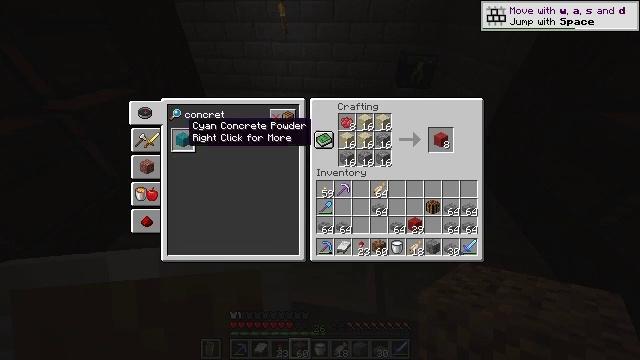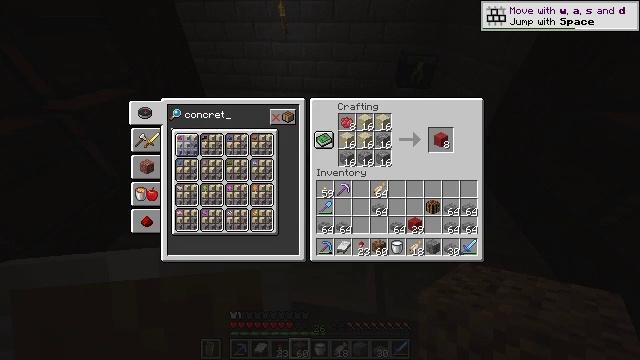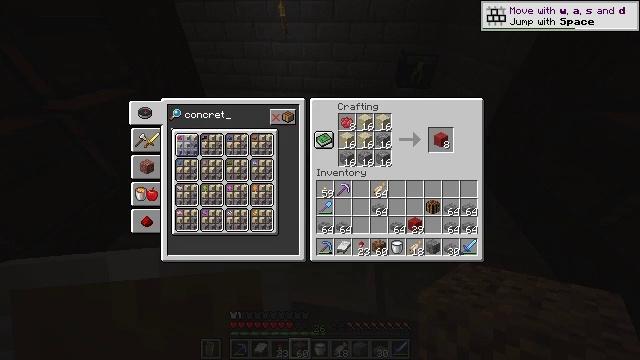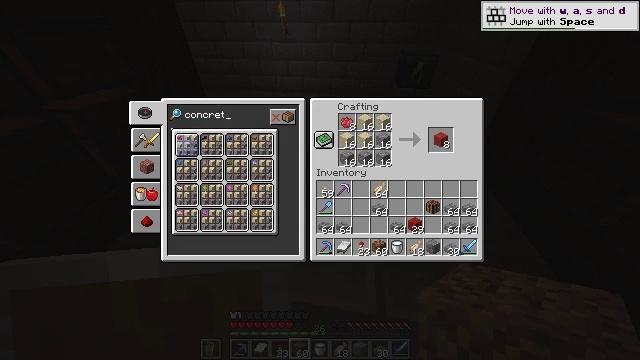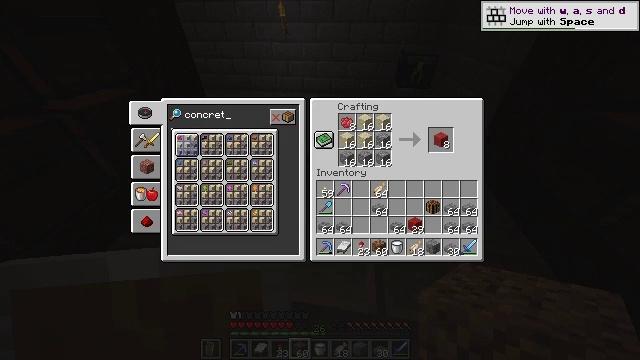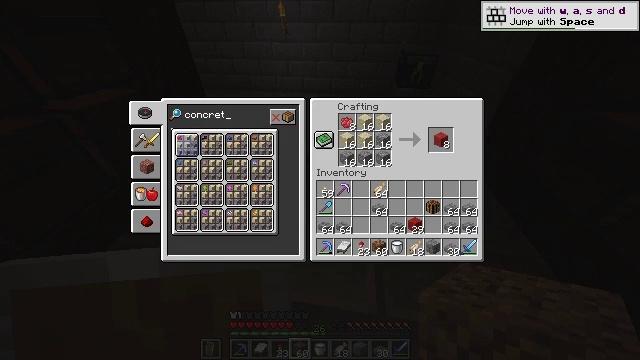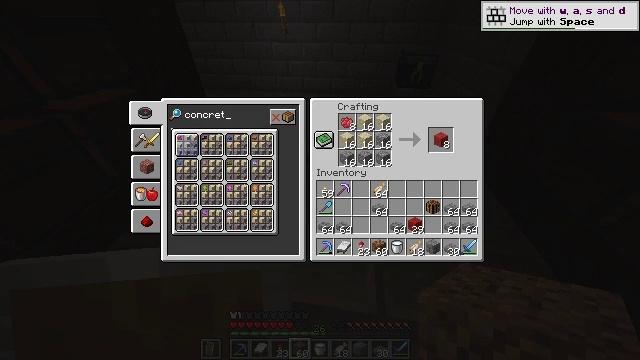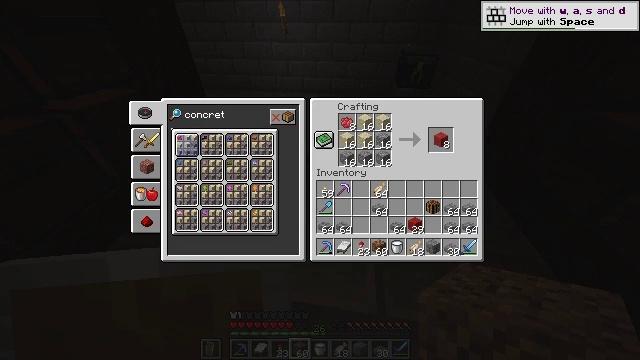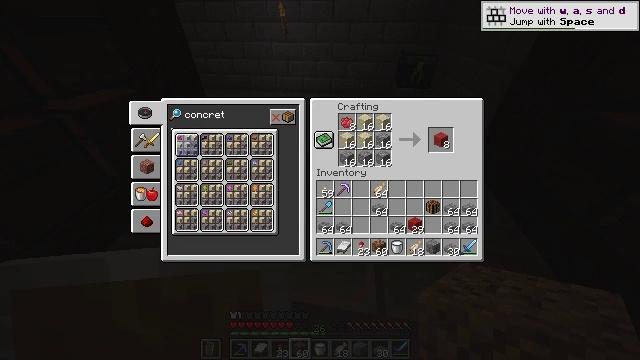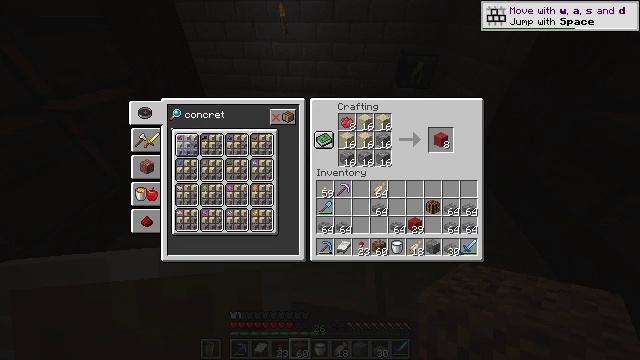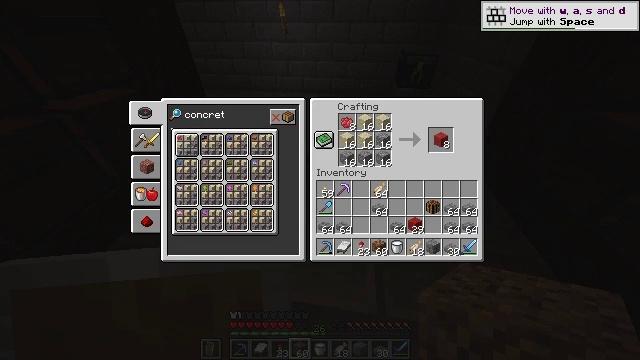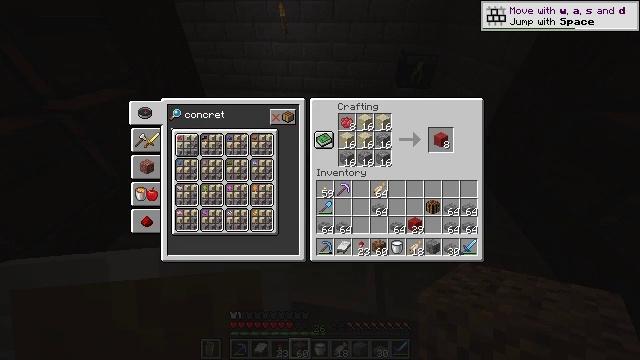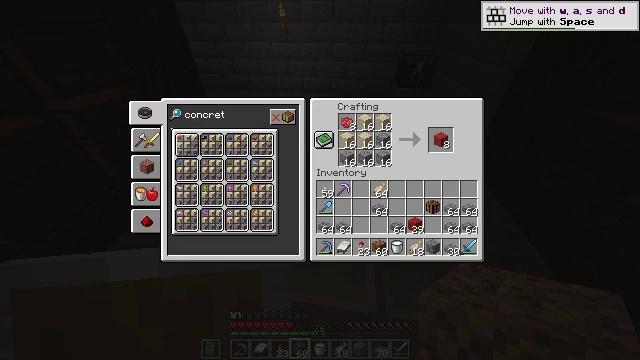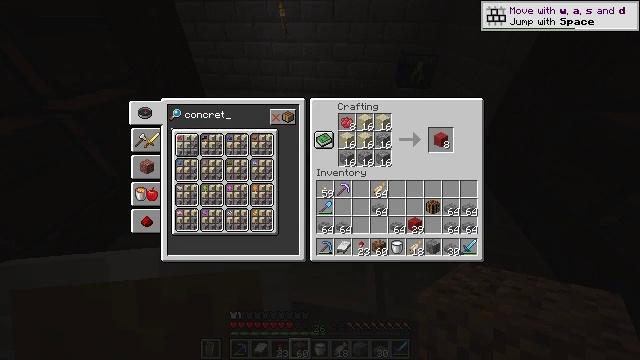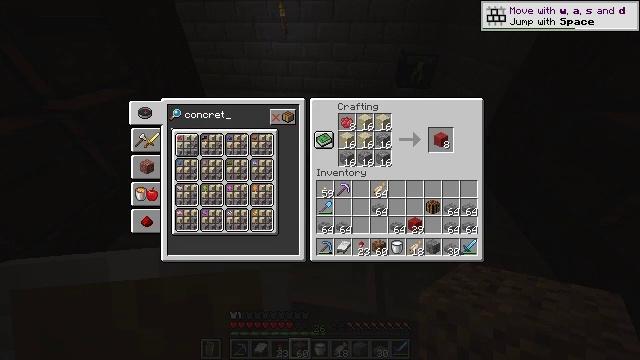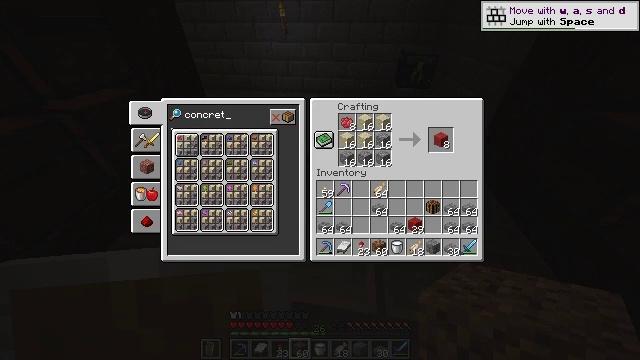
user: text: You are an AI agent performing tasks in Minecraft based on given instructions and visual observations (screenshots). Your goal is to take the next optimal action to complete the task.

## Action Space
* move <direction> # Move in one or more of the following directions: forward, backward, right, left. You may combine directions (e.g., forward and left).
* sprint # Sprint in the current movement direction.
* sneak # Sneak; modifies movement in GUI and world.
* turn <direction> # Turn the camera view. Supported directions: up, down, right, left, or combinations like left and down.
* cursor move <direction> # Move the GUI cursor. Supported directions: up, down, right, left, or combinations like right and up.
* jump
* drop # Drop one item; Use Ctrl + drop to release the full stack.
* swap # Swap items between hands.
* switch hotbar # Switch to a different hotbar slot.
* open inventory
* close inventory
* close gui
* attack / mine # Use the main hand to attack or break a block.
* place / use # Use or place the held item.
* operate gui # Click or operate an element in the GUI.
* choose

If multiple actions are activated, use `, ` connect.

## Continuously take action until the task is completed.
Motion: motion action
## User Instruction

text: Make red concrete powder by using red dye, sand, and gravel.
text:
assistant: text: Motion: choose
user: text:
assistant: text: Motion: choose
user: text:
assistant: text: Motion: no_op
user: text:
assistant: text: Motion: no_op
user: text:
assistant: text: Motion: no_op
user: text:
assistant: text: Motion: no_op
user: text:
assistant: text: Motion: no_op
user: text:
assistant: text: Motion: no_op
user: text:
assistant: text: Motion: no_op
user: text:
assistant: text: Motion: cursor move right and up
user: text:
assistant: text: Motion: cursor move right and up
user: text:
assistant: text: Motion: cursor move right
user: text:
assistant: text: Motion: cursor move right
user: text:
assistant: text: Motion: no_op
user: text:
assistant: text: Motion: no_op
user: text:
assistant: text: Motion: no_op
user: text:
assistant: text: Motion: no_op
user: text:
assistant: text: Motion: no_op
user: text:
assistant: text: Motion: cursor move down
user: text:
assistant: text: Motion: cursor move down
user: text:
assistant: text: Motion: cursor move down
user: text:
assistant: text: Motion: cursor move down
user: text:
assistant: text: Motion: cursor move down
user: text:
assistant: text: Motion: cursor move down
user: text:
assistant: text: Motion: no_op
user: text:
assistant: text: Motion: no_op
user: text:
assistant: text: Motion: no_op
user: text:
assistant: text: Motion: cursor move left
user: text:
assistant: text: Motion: cursor move left
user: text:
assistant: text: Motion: cursor move left